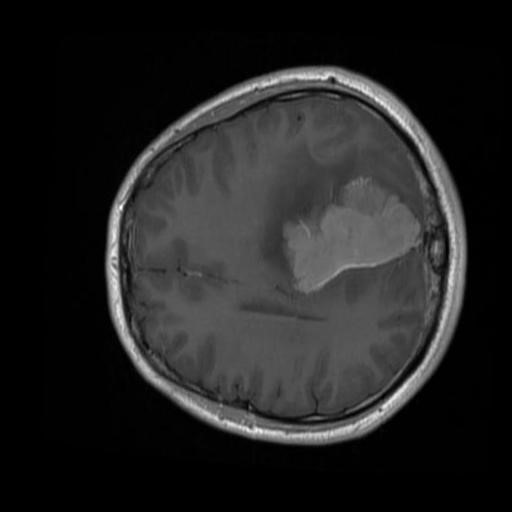
Label: brain_menin